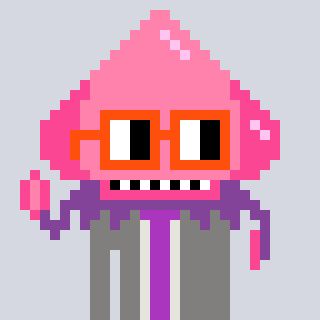
a pixel art character with square orange glasses, a squid-shaped head and a bluegrey-colored body on a cool background